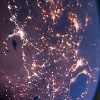
Label: land